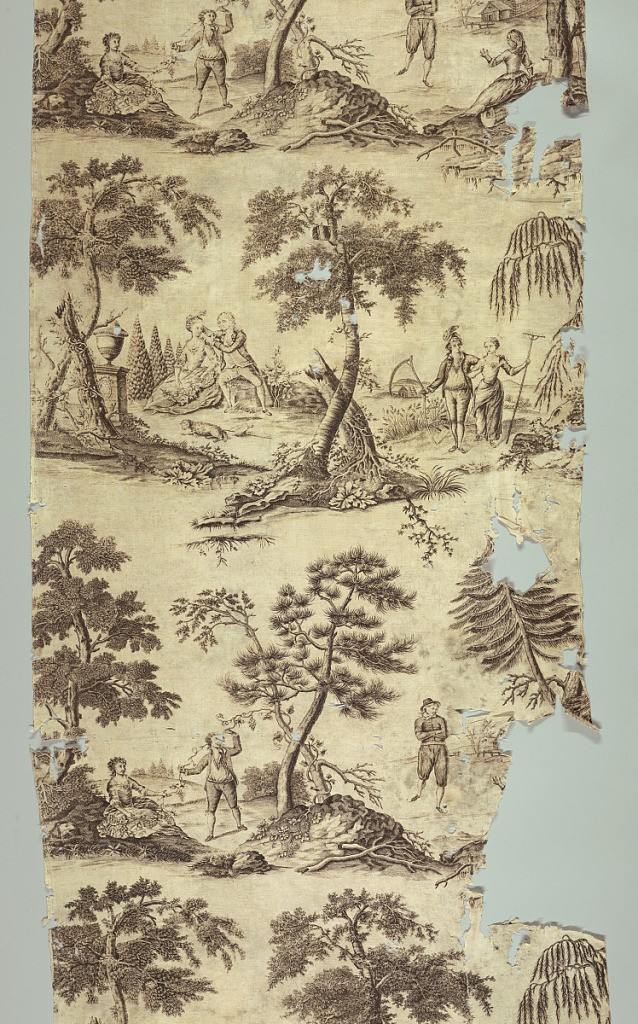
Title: The Four Seasons
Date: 1770–80
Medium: linen warp, cotton weft Technique: printed by engraved plate on plain weave
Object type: Textile
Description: Four scenes of a male and a female figure in a rural setting. Each scene represents one of the four seasons. Each scene is separated by a tree. In black on white.